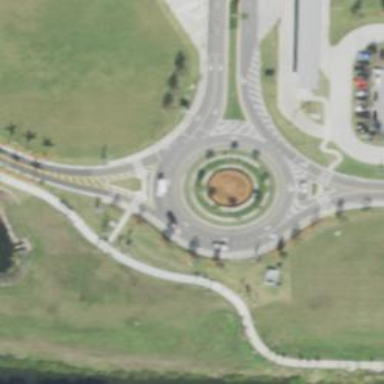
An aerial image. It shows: Tertiary road with asphalt surface leading to roundabout junction.